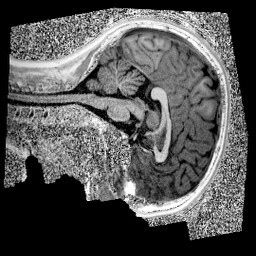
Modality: UNIT1
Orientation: sagittal
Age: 11
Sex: male
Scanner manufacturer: siemens
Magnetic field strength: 3 T
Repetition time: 4 s
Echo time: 0.00299 s